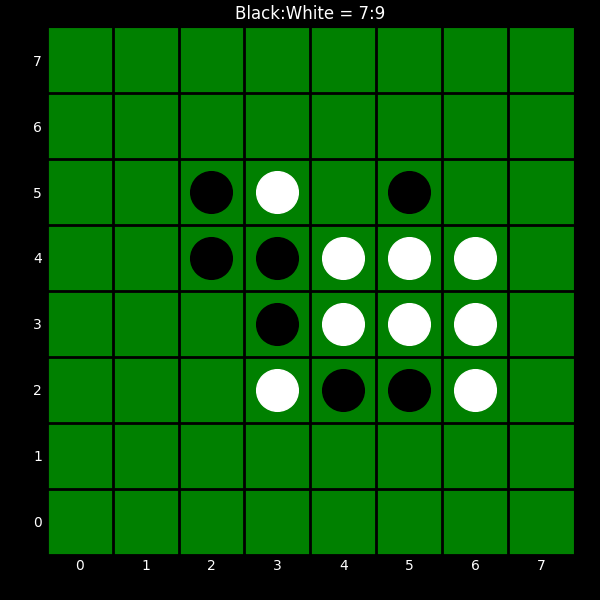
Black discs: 7
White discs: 9